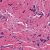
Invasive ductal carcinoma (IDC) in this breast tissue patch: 0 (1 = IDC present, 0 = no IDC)